This is a demodulated (Hilbert-envelope) spectrum computed from a bearing vibration snapshot; the dashed markers indicate where each bearing fault type would appear (BPFO, BPFI, BSF, FTF). Diagnose the bearing from this image, choosing from: normal, inner_race, outer_race, ball.
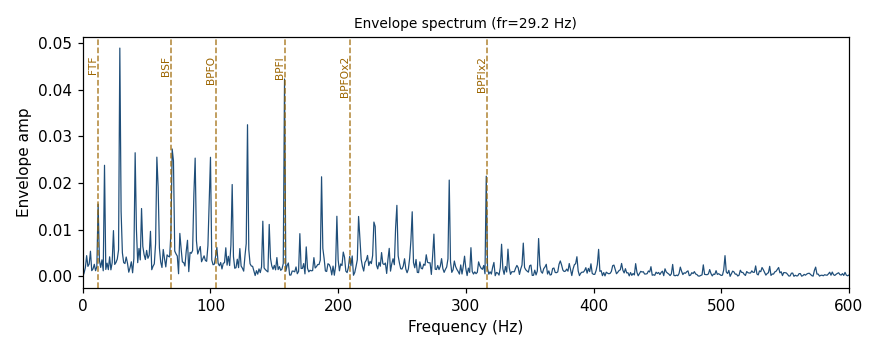
Answer: inner_race